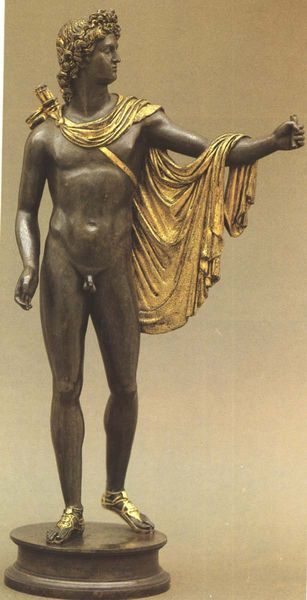
Titel: Apoll von Belvedere
Künstler: Pier Jacopo Alari Bonacolsi
Institution: Frankfurt a. M., Liebieghaus
Schlagwörter: akt, hand, haut, mann, nackt, umhang, braun, geste, marmor, nase, profil, schwarz, blick, haus, arm, arme, gesicht, halten, sockel, porträt, gold, haare, stehend, locken, skulptur, statue, füße, muskeln, metall, sandalen, bronze, glatt, kontrapost, plastik, plinthe, foto, penis, knabe, nakt, barfuß, faust, kranz, lorbeer, jüngling, apoll, hermes, golden, merkur, amor, köcher, pfeile, standbild, giold, nakz, haare kranz, sangdalen